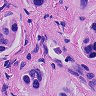
Metastatic tissue present: yes